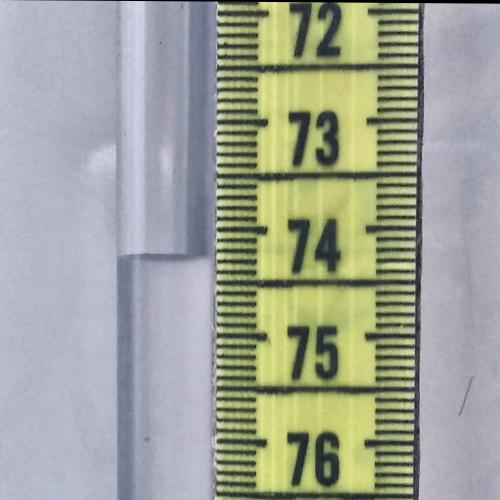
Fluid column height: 74.3 cm